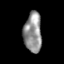
Tissue: skin
Cell type: Myeloid cells
Senescence score: 0.2795
Nuclear area (px): 694
Mean DAPI intensity: 147.009